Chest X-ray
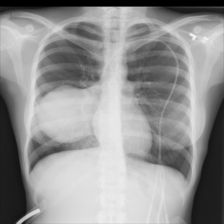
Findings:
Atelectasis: negative
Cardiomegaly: negative
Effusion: negative
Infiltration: negative
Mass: positive
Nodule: negative
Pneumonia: negative
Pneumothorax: negative
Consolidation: negative
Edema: negative
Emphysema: negative
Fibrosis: negative
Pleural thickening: negative
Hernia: negative